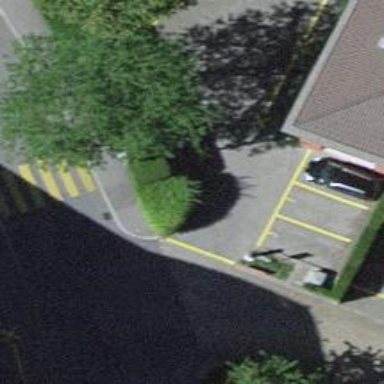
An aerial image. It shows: Kerb barrier.